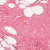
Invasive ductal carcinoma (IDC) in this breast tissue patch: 0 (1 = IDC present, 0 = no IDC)